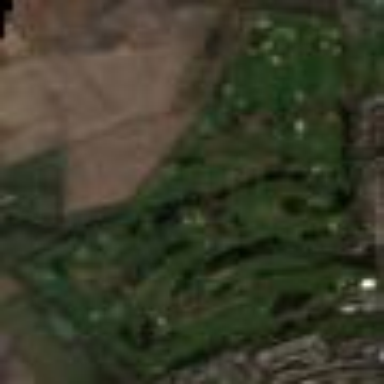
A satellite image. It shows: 18-hole golf course classified as leisure land.